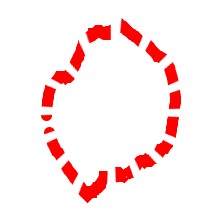
Shape: circle